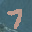
Label: 7